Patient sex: M
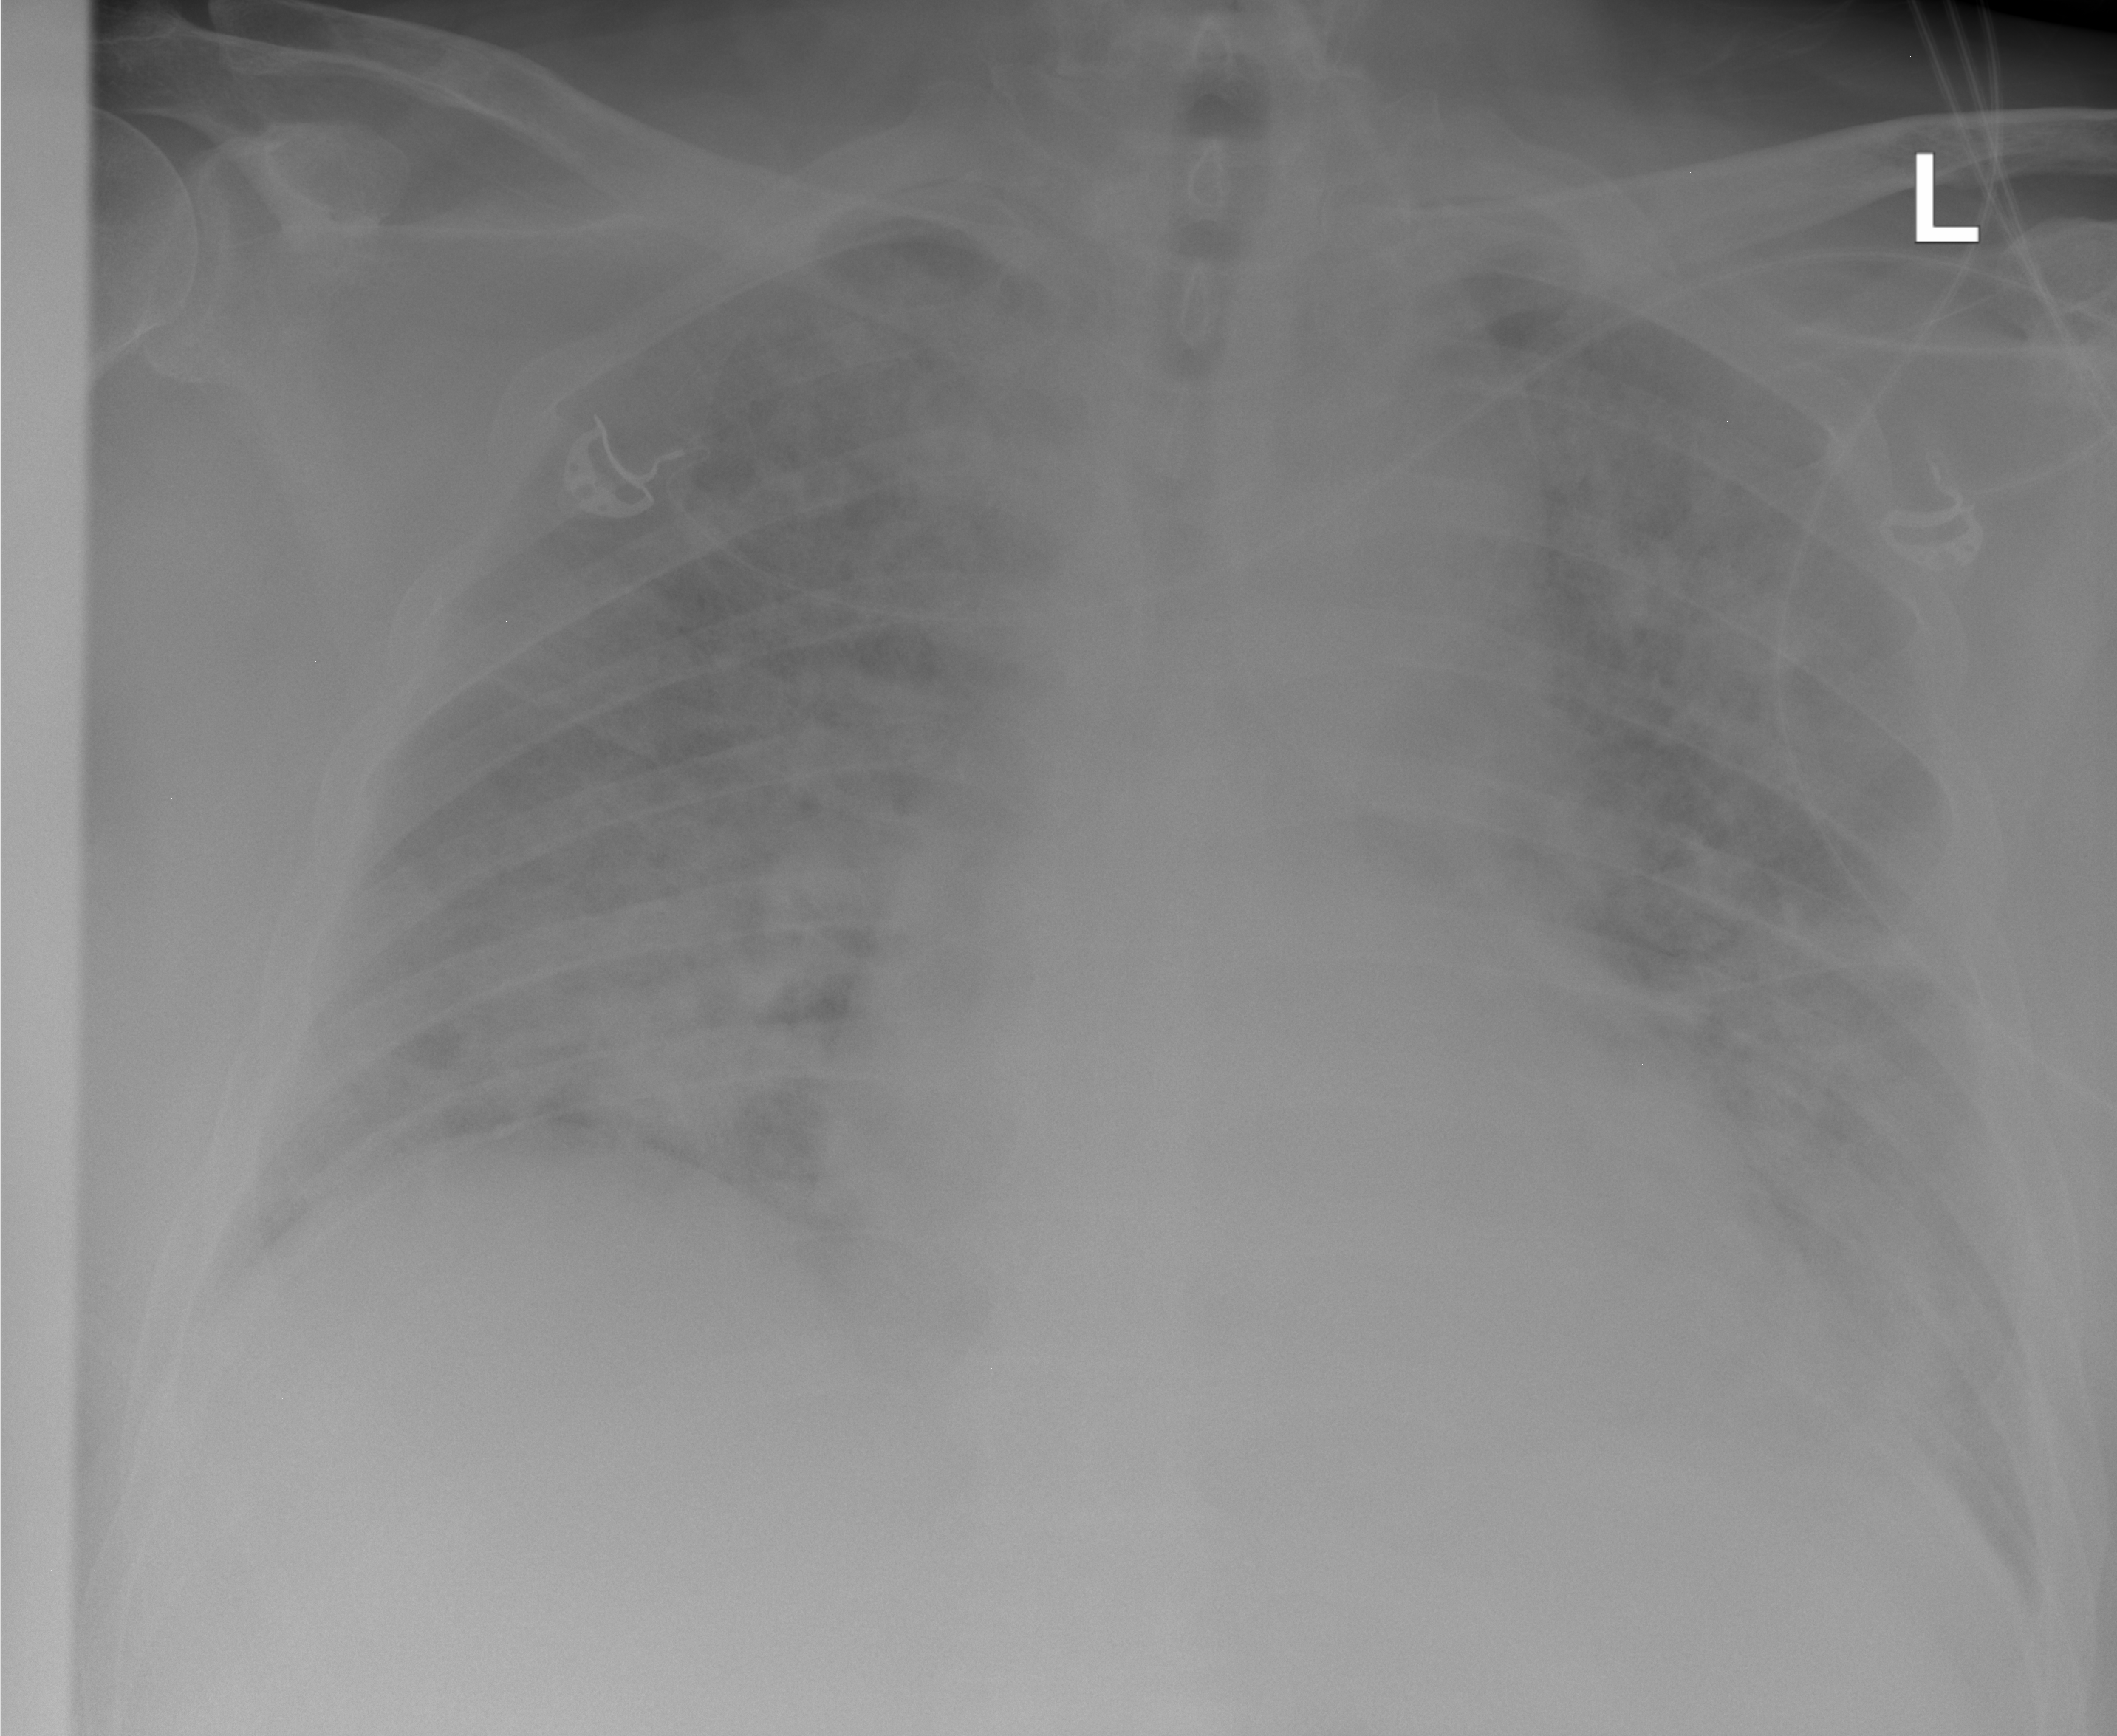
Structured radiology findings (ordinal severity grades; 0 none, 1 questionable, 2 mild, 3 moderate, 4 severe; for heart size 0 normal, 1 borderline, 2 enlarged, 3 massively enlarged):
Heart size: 2
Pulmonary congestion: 1
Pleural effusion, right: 0
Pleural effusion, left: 2
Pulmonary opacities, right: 4
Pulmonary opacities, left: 4
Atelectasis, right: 3
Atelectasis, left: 3